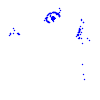
Particle: kaon